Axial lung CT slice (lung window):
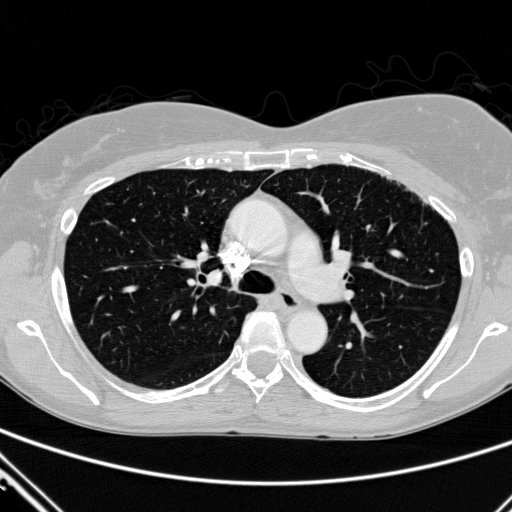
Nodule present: no